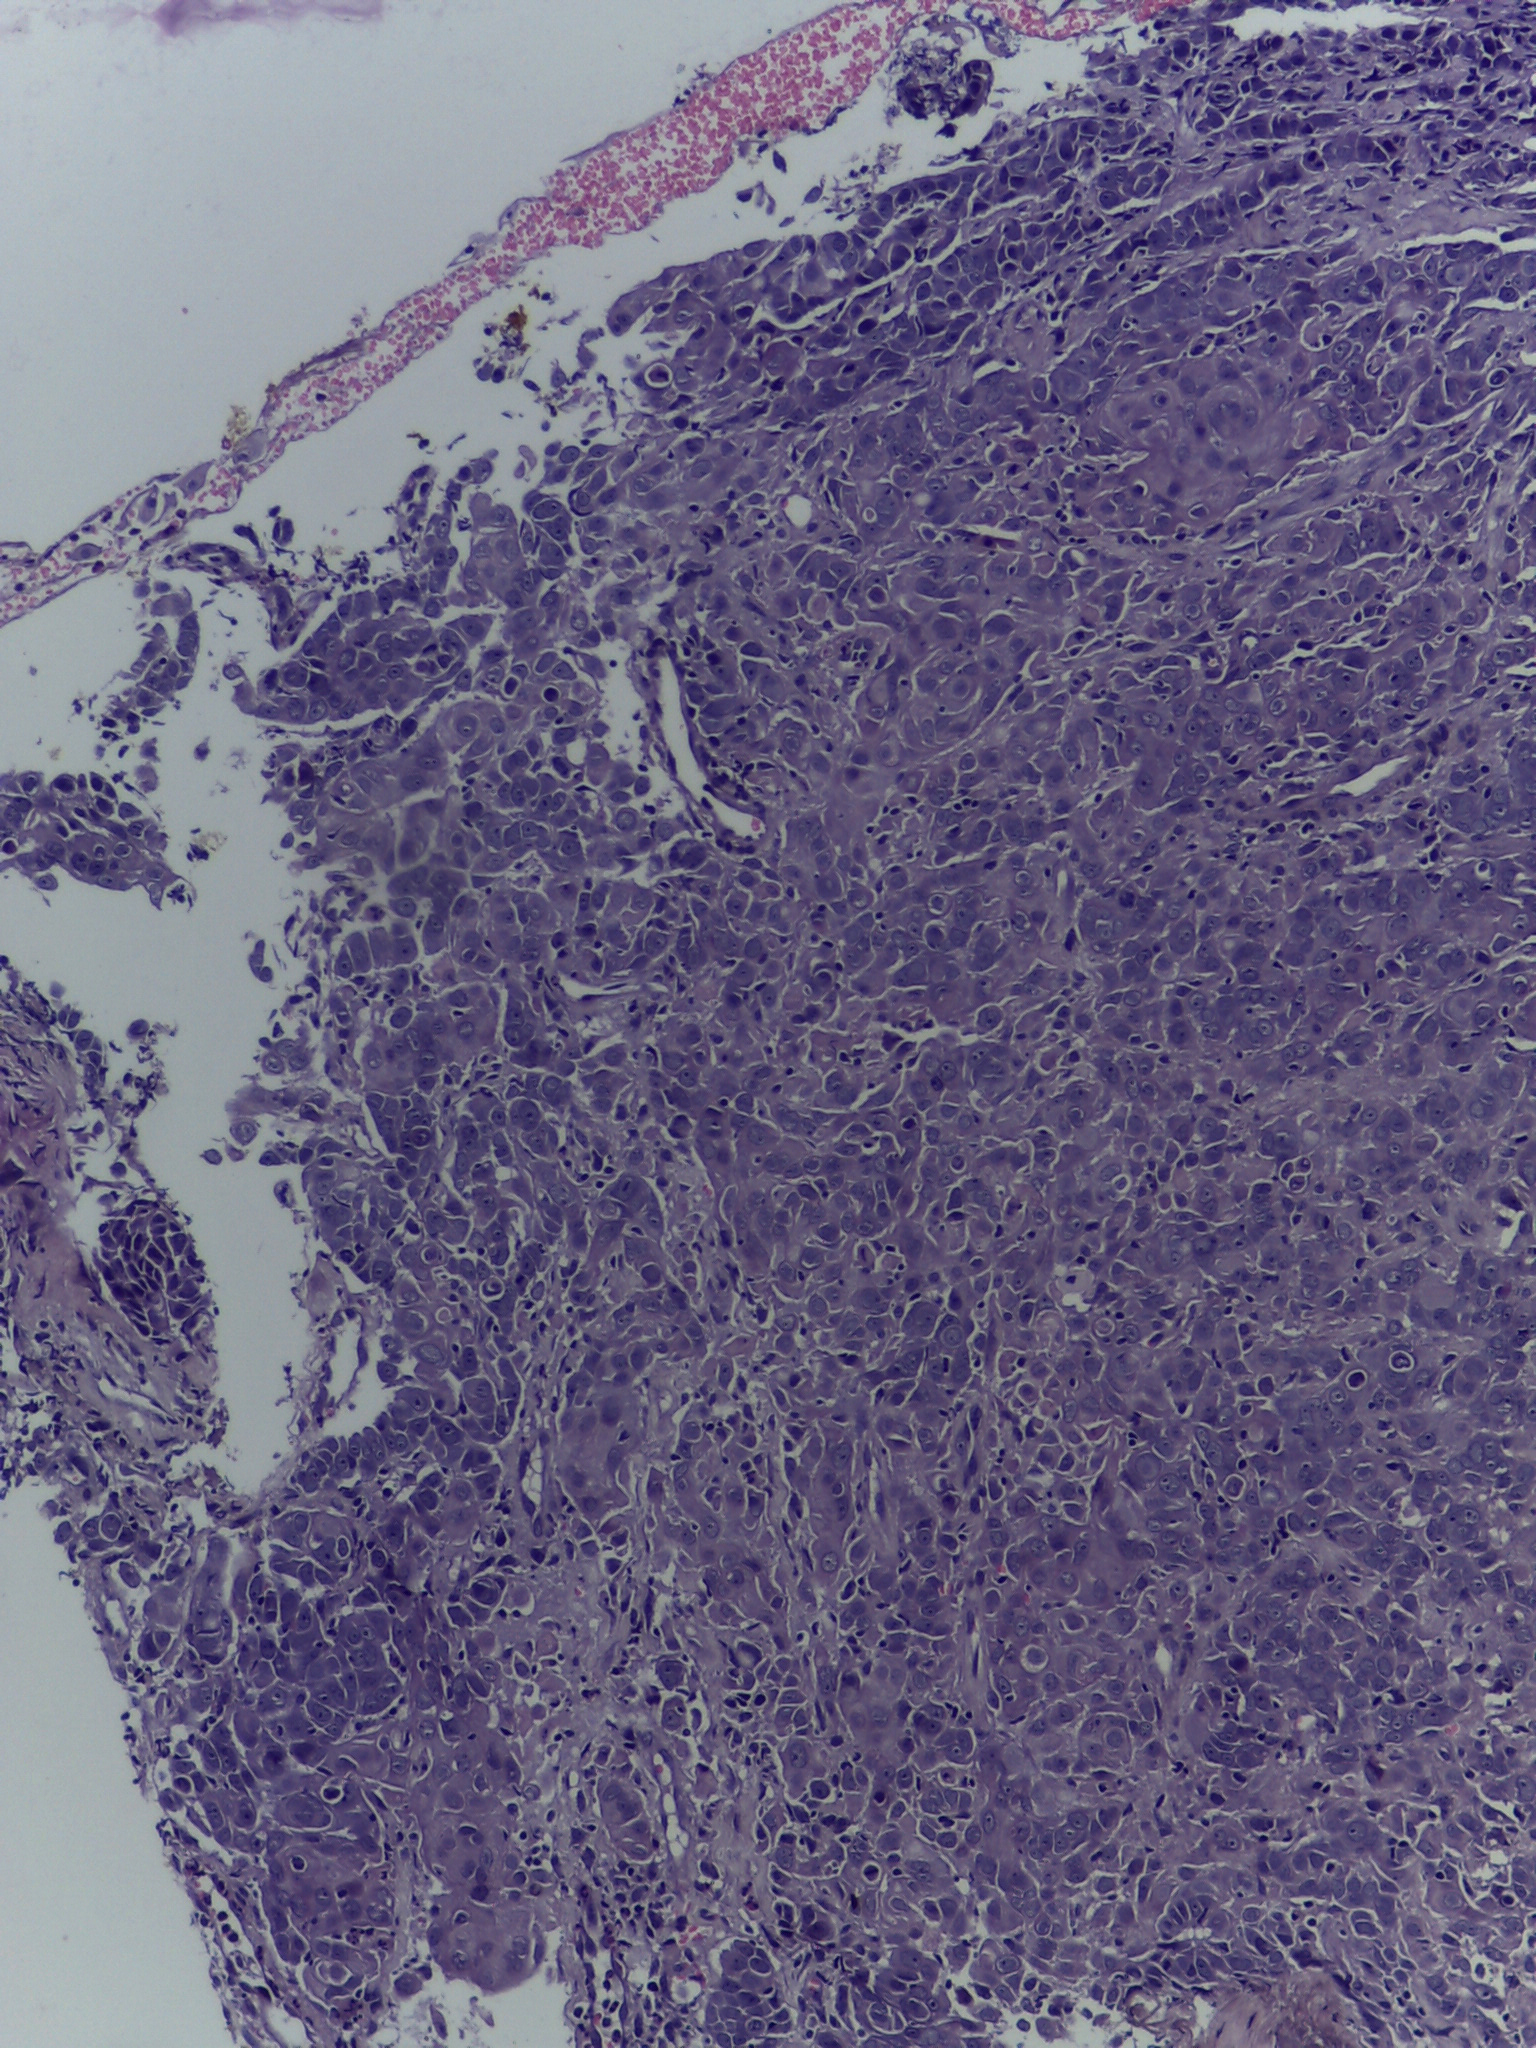
Diagnosis: OSCC